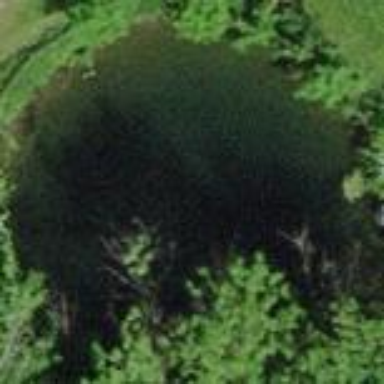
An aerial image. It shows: Serene pond surrounded by nature.